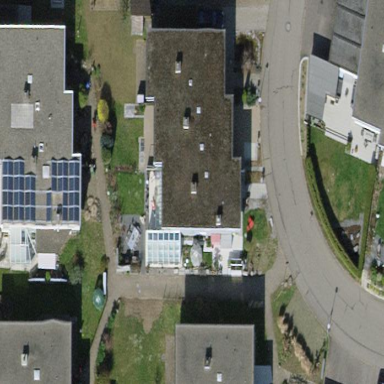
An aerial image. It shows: Terrace building.